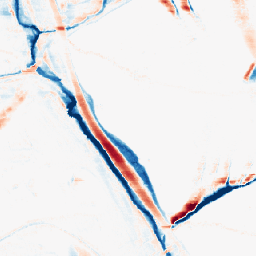
Category: morphological
Decomposition family: morphological_rect
Decomposition parameters: operation: average
width: 20
height: 5
Upsampling method: nearest
Upsampling parameters: scale: 4
Upsampling scale: 4